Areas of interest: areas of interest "Concert Hall"
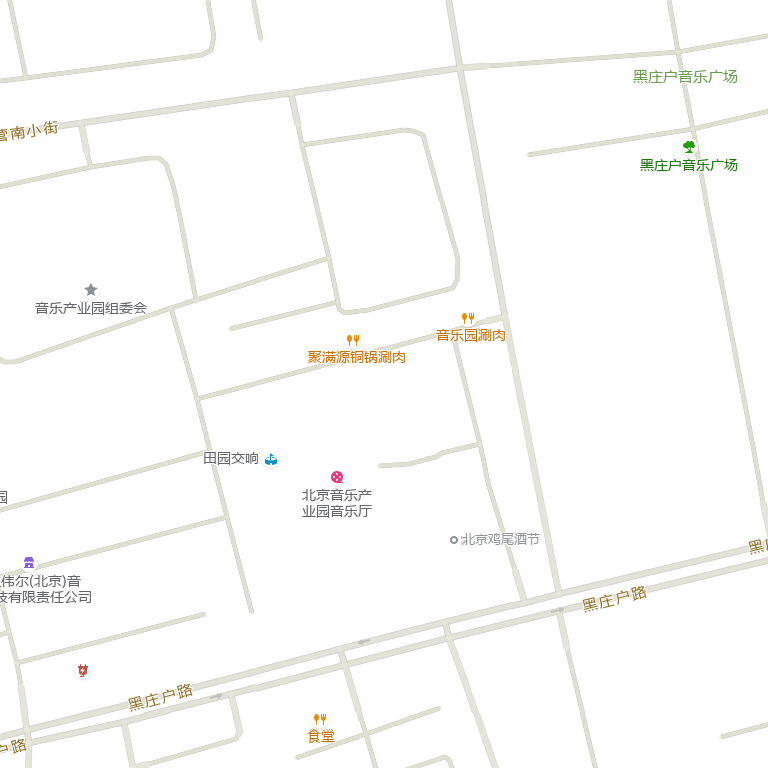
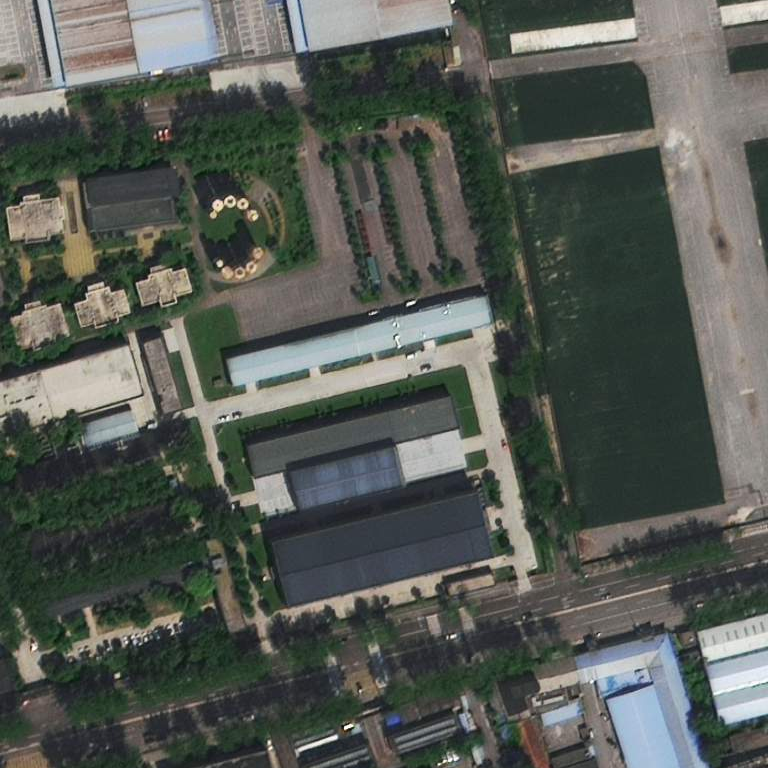